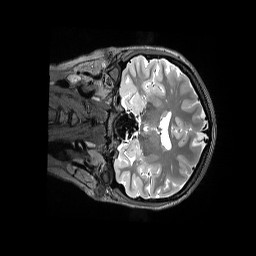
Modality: T2w
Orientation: coronal
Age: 21
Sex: female
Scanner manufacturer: siemens
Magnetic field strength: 3 T
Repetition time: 3.2 s
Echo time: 0.564 s